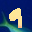
Label: 9